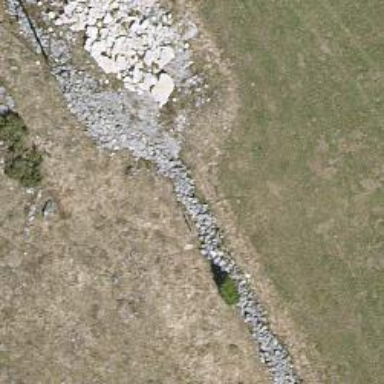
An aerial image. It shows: Wall is shown in the image.